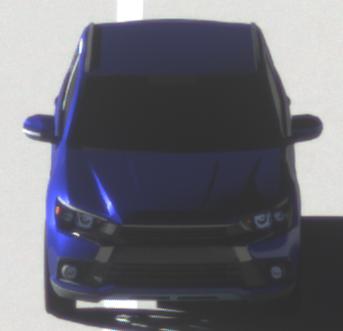
Make: Mitsubishi
Model: Outlander 2.0 Plug-In Hybrid
Detailed model: Outlander (III) Plug-In Hybrid
Model produced from: 2015/10
Model produced until: 2018/08
Doors: 5
Color: blue
Road condition: dry road
Daytime: morning or afternoon
Contrast: high contrast